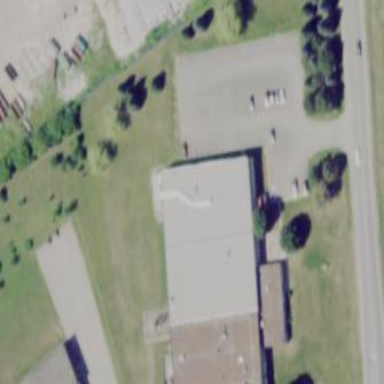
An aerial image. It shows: Industrial building.